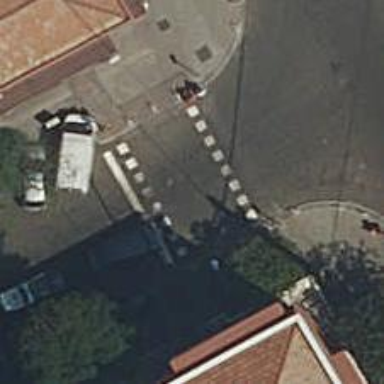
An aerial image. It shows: Road with traffic signals and zebra crossing with traffic signals.